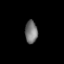
Tissue: lung
Cell type: Endothelial cells
Senescence score: 0.6031
Nuclear area (px): 278
Mean DAPI intensity: 116.899